This is a demodulated (Hilbert-envelope) spectrum computed from a bearing vibration snapshot; the dashed markers indicate where each bearing fault type would appear (BPFO, BPFI, BSF, FTF). Based on the visible evidence, which condition applies: normal, inner_race, outer_race, ball?
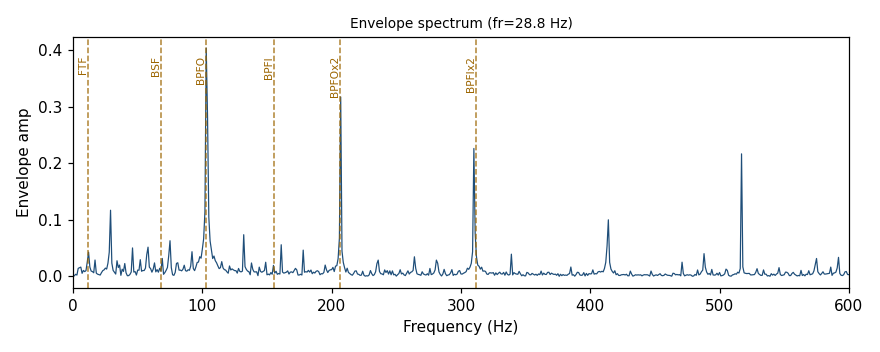
Answer: outer_race